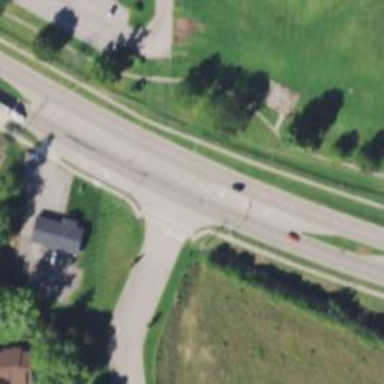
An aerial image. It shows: Asphalt road with secondary link designation.